Question: I'm making an html page with several examples of charts that I will be using. On the page I have a Dimple line graph, a pie chart, a wordcloud etc. When I try to add a second dimple graph - this time a bar graph, the first dimple line graph that I already have on the page is drawn on top of my bar graph:

My HTML file looks like this:
'''
<!DOCTYPE html>
<html lang="en">
<head>
<meta charset="UTF-8">
<title>D3 Graphs</title>
<link rel="stylesheet" type="text/css" href="_/base.css">
<link rel="stylesheet" type="text/css" href="_/c3CSS.css">
<script type="text/javascript" src="_/d3.min.js"></script>
<script type="text/javascript" src="_/dimple.v2.1.0.min.js"></script>
<script type="text/javascript" src="_/c3.min.js"></script>
<script type="text/javascript" src="_/d3.layout.cloud.js"></script>
</head>
<body>
<div id="chartContainer">
<h1>Hot Topics Line</h1>
<script type="text/javascript" src=CurvyLine.js></script>
</div>
<h1>Hot Topics Pie</h1>
<div id="chart">
<script type="text/javascript" src=Pie.js></script>
</div>
<div id="wordCloud">
<h1>Clickable Word Cloud</h1>
<script type="text/javascript" src=WordCloud.js></script>
</div>
<div id="bar">
<h1>Clickable Word Cloud</h1>
<script type="text/javascript" src=WeekBar.js></script>
</div>
</body>
</html>
'''
Without adding the bar chart at the end, the line graph displays properly at the top of the page above the pie chart. However, with the bar chart added, both the line and bar graph are drawn inside the "bar" div. Can anyone help with this please? Here is my line graph js file:
'''
var svg = dimple.newSvg("#chartContainer", 590, 400);
d3.tsv("data/tweet_example.tsv", function (data) {
//data = dimple.filterData(data, "Owner", ["Aperture", "Black Mesa"])
var myChart = new dimple.chart(svg, data);
myChart.setBounds(60, 30, 505, 305);
var x = myChart.addCategoryAxis("x", "Month");
x.addOrderRule("Date");
myChart.addMeasureAxis("y", "Tweets");
var s = myChart.addSeries("Topic", dimple.plot.line);
s.interpolation = "cardinal";
myChart.addLegend(60, 10, 500, 20, "right");
myChart.draw();
});
'''
and here is my bar graph js file:
'''
var svg = dimple.newSvg("#bar", 800, 410);
d3.tsv("data/tweet_example2.tsv", function (data) {
//data = dimple.filterData(data, "Owner", ["Aperture", "Black Mesa"])
var barChart = new dimple.chart(svg, data);
barChart.addCategoryAxis("x", ["Day", "Topic"]);
barChart.addMeasureAxis("y", "Tweets");
barChart.addSeries("Topic", dimple.plot.bar);
barChart.addLegend(65, 10, 510, 20, "right");
barChart.draw();
barChart.draw();
});
'''
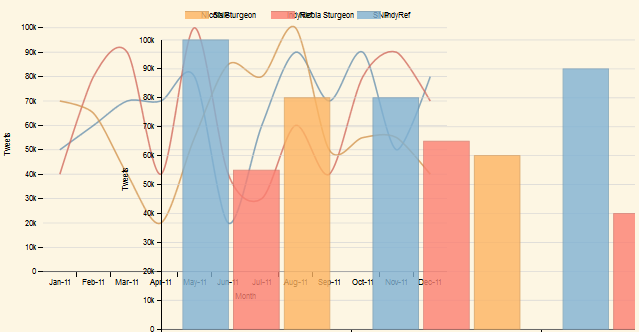
Answer: Your problem is that you are using the same global name 'svg' to hold references to two different charts. When your second piece of code runs, it overwrites the svg value that you had from the first piece of code, and when the '.tsv()' callback returns, it finds a reference to the second graph.
: use different names for svg variable in both pieces of code: 'svg1' and 'svg2' will be fine.
: use some kind of namespace management, such as wrapping both pieces of code in immediately called functions:
'''
function() {
// your first chunk of code here
}()
function() {
// your second chunk of code here
}()
'''
This way you will have two 'svg' variables local to their own scopes